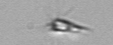
Label: Calciopappus